Current action and preconditions to check: trajectory_clear

Your task: For each precondition in the list above, predict whether it will hold at this action.

Consider the current scene as observed from the mobile robot's camera, and analyze the predicted future states of all dynamic agents (e.g., people, animals, vehicles, or any moving entities) within the NEXT SECOND.

IMPORTANT: Only answer "very likely" if you are absolutely certain—based on strong, clear evidence—that a dynamic agent will violate the precondition in the predicted future state. Do NOT answer "very likely" for unlikely, ambiguous, or low-probability risks.

Ask yourself for each precondition: Is there a high probability, with clear and convincing evidence, that the predicted future states of any dynamic agent will interfere with the predicted future state of the currently executing action within the NEXT SECOND, causing that precondition to fail?

Assess the risk level based on these predictions. Use "likely" or "very likely" if motions create a clear risk of interference.

Use "neutral" or "improbable" if agents are nearby but their predicted paths are clearly diverging or non-conflicting.

Failure Risk Categories: "very improbable", "improbable", "neutral", "likely", "very likely"

Answer Format: Output ONLY the probability_of_failure value from these categories: "very improbable", "improbable", "neutral", "likely", "very likely"

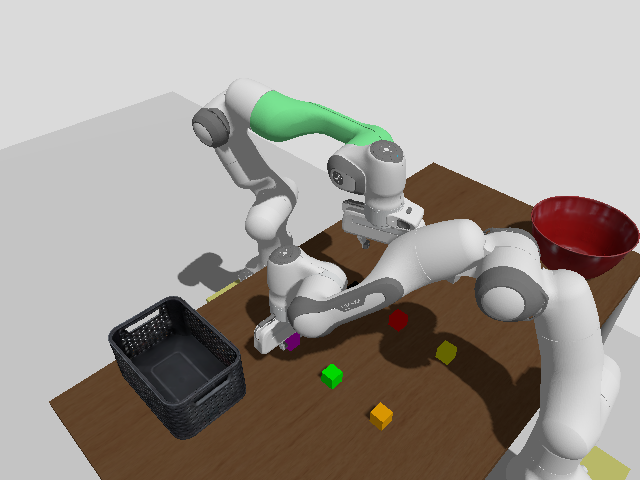

Answer: neutral